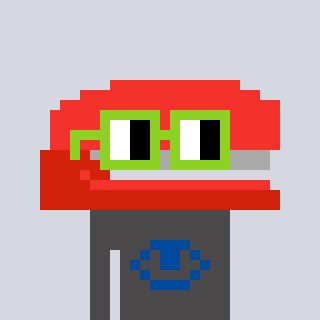
a pixel art character with square light green glasses, a stapler-shaped head and a grayscale-colored body on a cool background